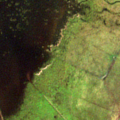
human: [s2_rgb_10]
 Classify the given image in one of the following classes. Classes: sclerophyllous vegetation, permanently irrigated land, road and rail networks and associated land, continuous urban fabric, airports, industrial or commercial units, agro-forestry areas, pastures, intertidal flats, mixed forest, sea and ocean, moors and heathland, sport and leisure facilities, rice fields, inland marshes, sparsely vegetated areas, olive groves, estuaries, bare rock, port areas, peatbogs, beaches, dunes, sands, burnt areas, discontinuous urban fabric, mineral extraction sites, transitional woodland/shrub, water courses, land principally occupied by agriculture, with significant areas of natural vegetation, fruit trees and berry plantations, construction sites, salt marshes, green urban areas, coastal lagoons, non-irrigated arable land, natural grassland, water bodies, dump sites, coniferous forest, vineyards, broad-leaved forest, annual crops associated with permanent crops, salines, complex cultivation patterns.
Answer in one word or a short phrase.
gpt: non-irrigated arable land, pastures, land principally occupied by agriculture, with significant areas of natural vegetation, sea and ocean